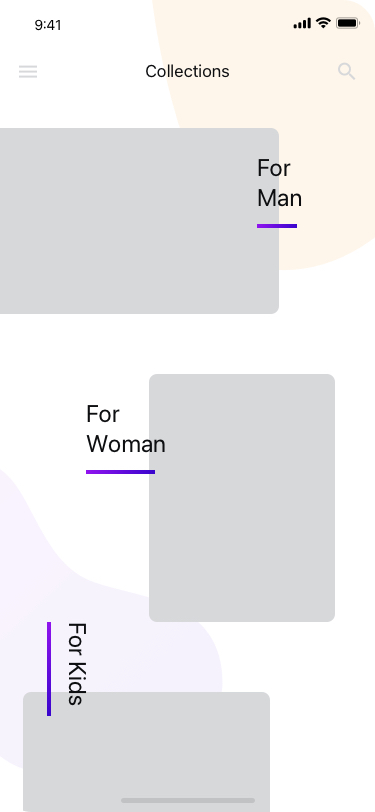
Text in this UI design:
For Kids
For
Woman
For
Man
Collections